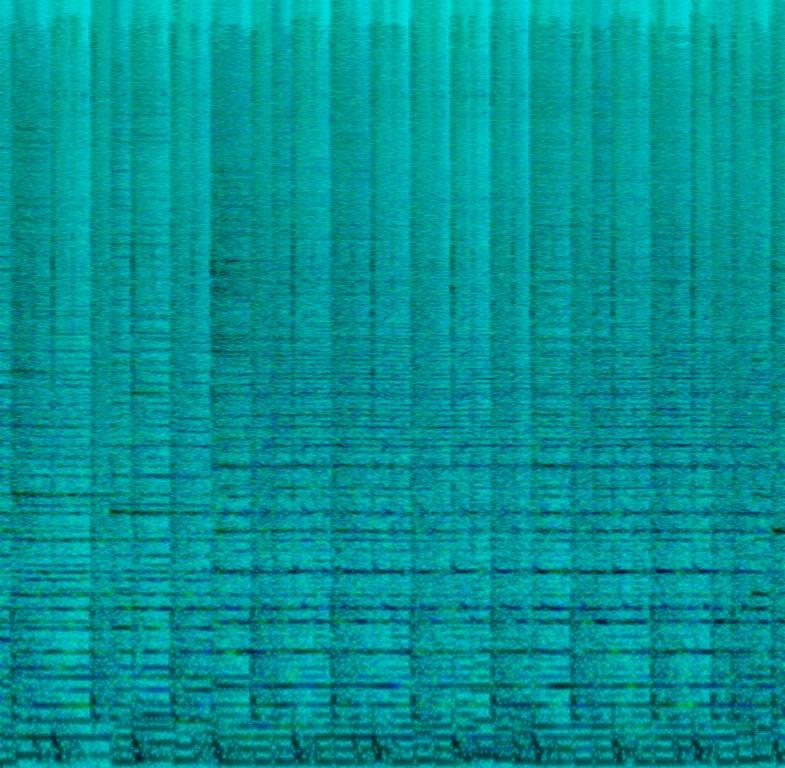
This is a pop music piece with 80s characteristics. There is a female vocalist in the lead singing melodically. The main theme is played by a keyboard and an electric guitar at the same time in the major scale. There is a bass guitar and a medium-to-high range pad in the background. The rhythmic background is provided by a loud but simple acoustic drum beat. There is a maximalist, vibrant and energetic atmosphere. This piece could be used in the soundtrack of a romance movie. It could also fit very nicely as the soundtrack of an anime.